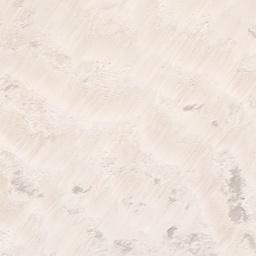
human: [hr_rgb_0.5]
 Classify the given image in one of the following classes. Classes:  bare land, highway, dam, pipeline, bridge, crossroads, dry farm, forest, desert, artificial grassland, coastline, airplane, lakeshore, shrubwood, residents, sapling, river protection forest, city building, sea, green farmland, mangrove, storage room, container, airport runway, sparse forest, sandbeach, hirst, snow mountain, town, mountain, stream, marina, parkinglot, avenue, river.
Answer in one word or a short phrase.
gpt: sandbeach